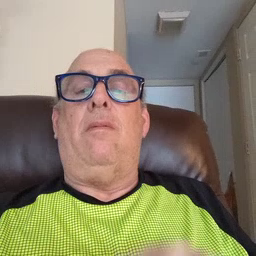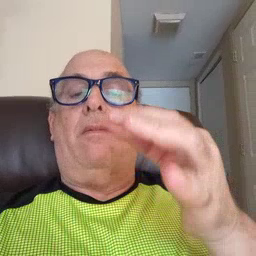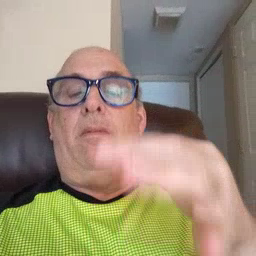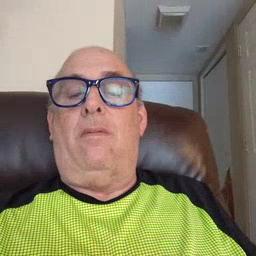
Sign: if